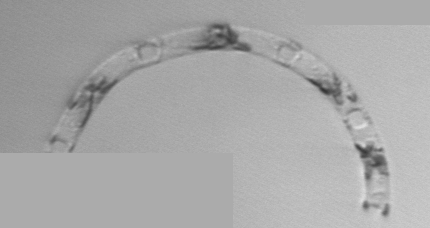
Label: Eucampia_morphytype1